九年级 · 解析几何
已知抛物线 $y=a x^{2}+b x+c$, 对任意的自变量 $x$ 都有 $a x^{2}+b x \geq 4 a+2 b$, 若该拋物线过点 $A\left(4-m, y_{1}\right), B\left(m+1, y_{2}\right)$, 且 $y_{1}<y_{2}$, 则 $m$ 的取值范围是 $\qquad$ .

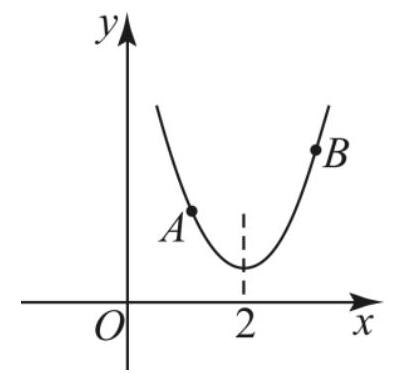
答案:  $m>\frac{3}{2}$

解析: 根据题意可判断出拋物线的对称轴, 开口方向, 再由 $y_{1}<y_{2}$, 可得

$|4-m-2|<|m+1-2|$, 化简即可解答.

【详解】解: $\because a x^{2}+b x \geq 4 a+2 b$,

可知当 $x=2$ 时, $a x^{2}+b x=4 a+2 b$, $a x^{2}+b x+c \geq 4 a+2 b+c$,

$\therefore$ 当 $x=2$ 时，拋物线函数值最小,

$\therefore x=2$ 是对称轴, $a>0$, 开口向上,

$\because y_{1}<y_{2}$

$\therefore|4-m-2|<|m+1-2|$,

$\therefore|2-m|<|m-1|$

$\therefore(2-m)^{2}<(m-1)^{2}$,

$\therefore m^{2}-4 m+4<m^{2}-2 m+1$,
$\therefore-2 m<-3$,

$\therefore m>\frac{3}{2}$.

故答案为: $m>\frac{3}{2}$.

【点睛】本题考查了二次函数的图象与性质, 解题的关键是判断出抛物线的对称轴及开口方向.